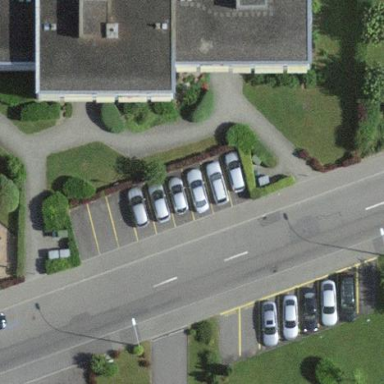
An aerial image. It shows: Street-side parking area.